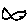
Label: fish